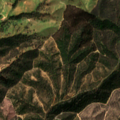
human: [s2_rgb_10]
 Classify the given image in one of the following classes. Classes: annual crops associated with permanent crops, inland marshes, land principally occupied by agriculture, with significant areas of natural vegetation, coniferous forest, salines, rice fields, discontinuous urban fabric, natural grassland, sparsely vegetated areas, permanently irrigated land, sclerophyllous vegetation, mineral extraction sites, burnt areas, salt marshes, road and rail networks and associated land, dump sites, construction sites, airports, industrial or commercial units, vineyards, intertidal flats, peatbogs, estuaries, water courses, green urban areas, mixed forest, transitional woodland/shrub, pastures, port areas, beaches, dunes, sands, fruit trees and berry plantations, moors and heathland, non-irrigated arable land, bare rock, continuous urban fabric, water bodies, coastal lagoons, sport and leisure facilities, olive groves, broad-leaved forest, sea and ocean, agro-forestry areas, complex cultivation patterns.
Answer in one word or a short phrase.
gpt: land principally occupied by agriculture, with significant areas of natural vegetation, broad-leaved forest, transitional woodland/shrub